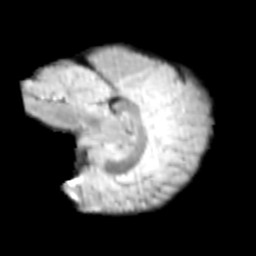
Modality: T2w
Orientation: sagittal
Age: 12
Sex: male
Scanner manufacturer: siemens
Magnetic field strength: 3 T
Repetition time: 3.8 s
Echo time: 0.07 s